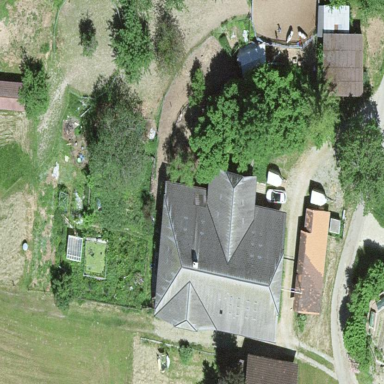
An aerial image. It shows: Farm building.